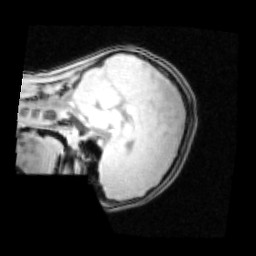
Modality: PDw
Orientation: sagittal
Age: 13
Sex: male
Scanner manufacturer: siemens
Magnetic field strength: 3 T
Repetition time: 0.25 s
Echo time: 0.00103 s